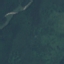
Land use / land cover: Forest